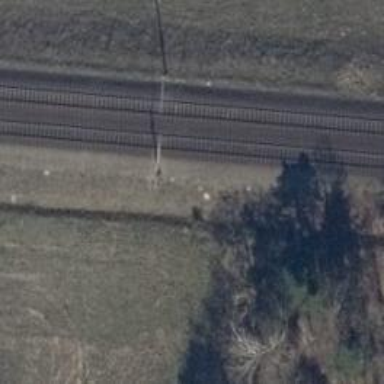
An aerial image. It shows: Milestone along the railway track with catenary mast.